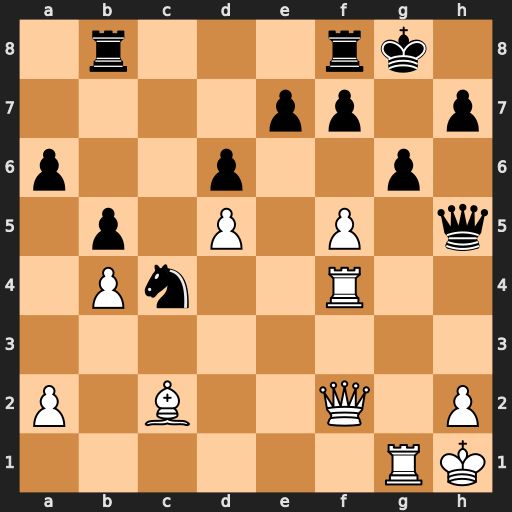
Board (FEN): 1r3rk1/4pp1p/p2p2p1/1p1P1P1q/1Pn2R2/8/P1B2Q1P/6RK
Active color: w
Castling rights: -
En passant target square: -
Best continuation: Rh4 Qxh4 Qxh4